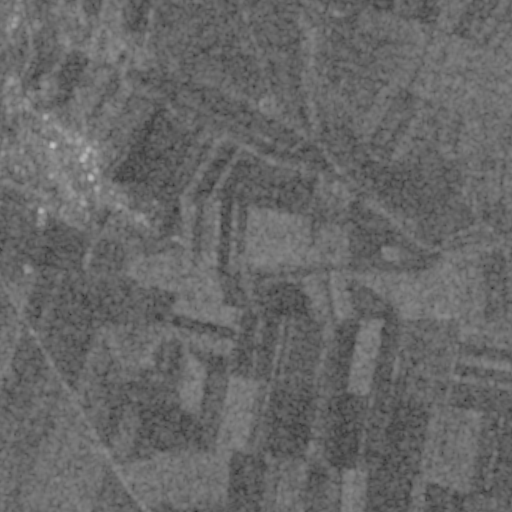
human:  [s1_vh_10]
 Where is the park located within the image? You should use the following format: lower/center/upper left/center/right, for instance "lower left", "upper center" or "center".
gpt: The park is located in the upper left of the image.
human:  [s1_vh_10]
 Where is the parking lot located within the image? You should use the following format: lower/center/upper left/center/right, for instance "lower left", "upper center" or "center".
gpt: The parking lot is located in the upper left of the image.
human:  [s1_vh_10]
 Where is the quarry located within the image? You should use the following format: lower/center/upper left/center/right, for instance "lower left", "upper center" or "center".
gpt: The quarry is located in the lower left of the image.
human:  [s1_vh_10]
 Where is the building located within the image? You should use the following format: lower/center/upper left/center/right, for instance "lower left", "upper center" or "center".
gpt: There is no building in the image.

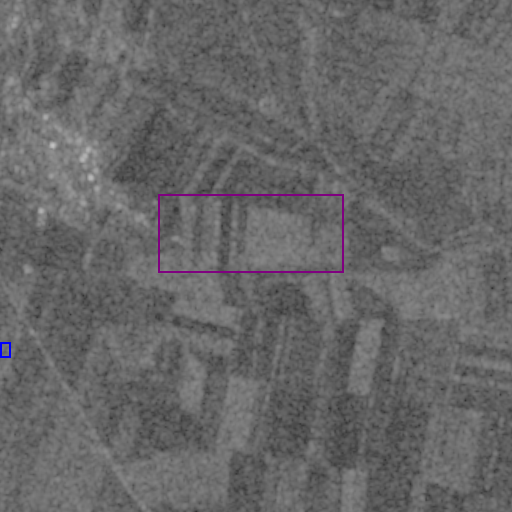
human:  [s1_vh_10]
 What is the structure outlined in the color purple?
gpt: The structure outlined in purple is a crop field.
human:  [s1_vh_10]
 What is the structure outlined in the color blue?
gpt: The structure outlined in blue is a quarry.
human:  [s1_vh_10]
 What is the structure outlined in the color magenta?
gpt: There is no magenta outline.